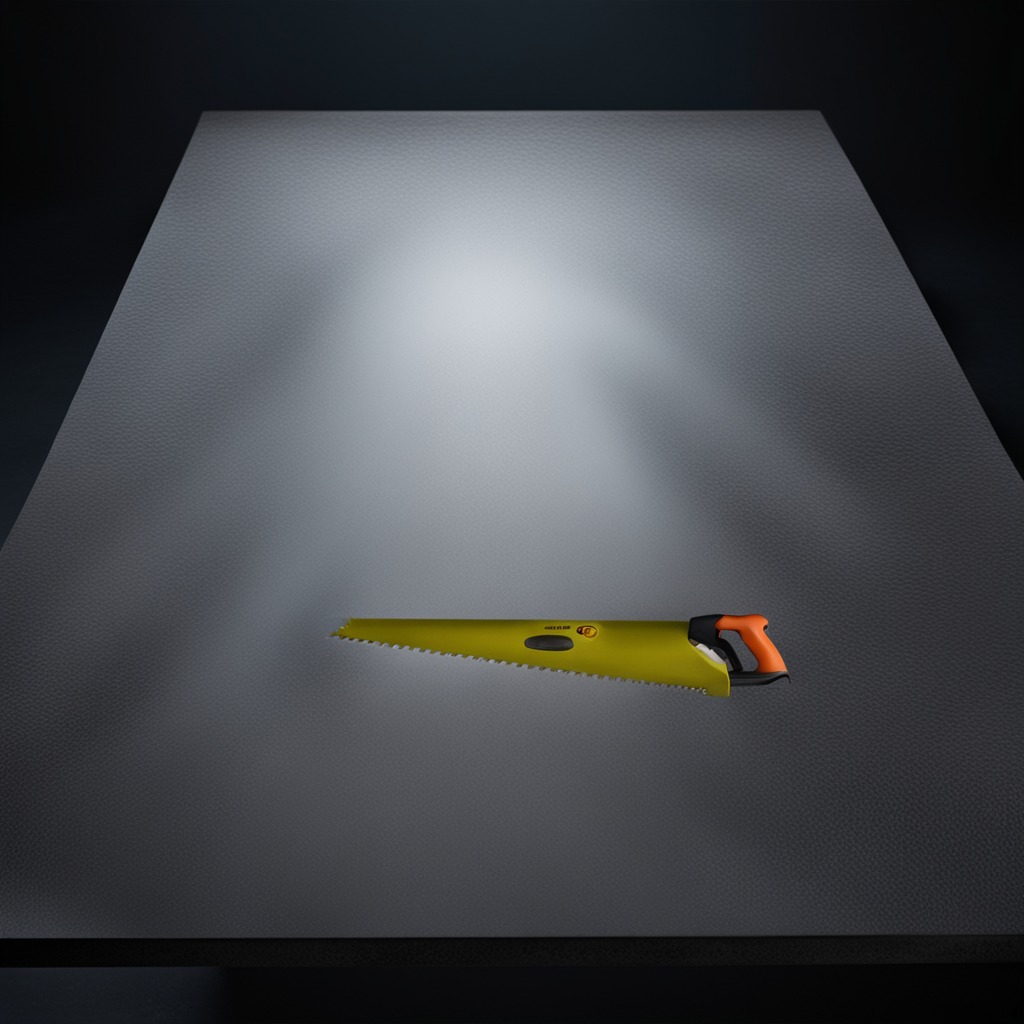
A metal saw is lying on the clean granite table inside a workshop at night dim ambient light soft shadows worn but